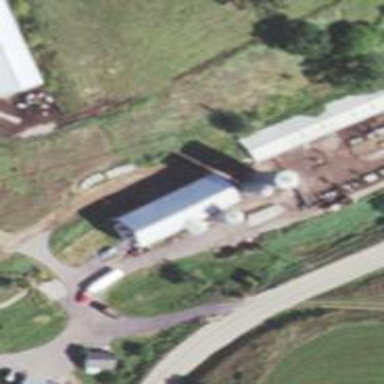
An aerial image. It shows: Silo.